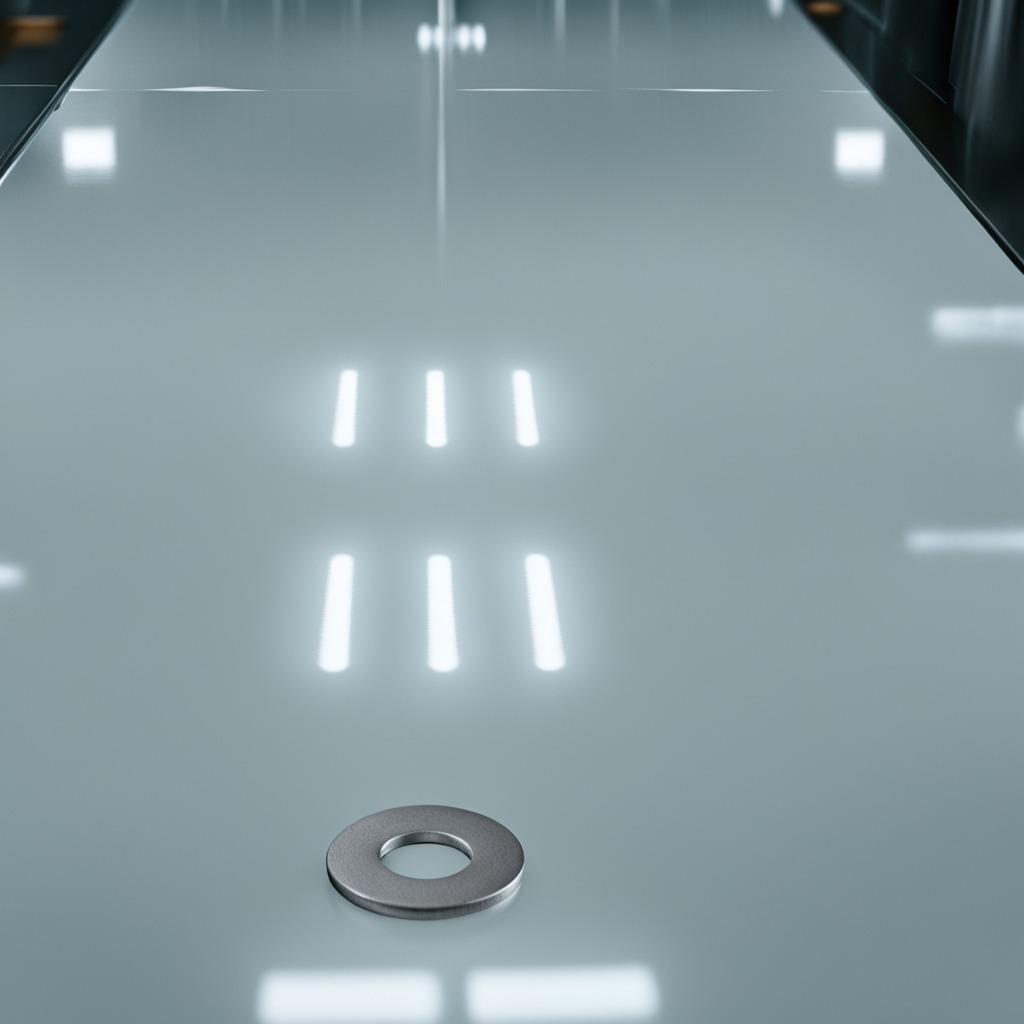
A flat metal washer is lying on the table in the ship maintenance bay.